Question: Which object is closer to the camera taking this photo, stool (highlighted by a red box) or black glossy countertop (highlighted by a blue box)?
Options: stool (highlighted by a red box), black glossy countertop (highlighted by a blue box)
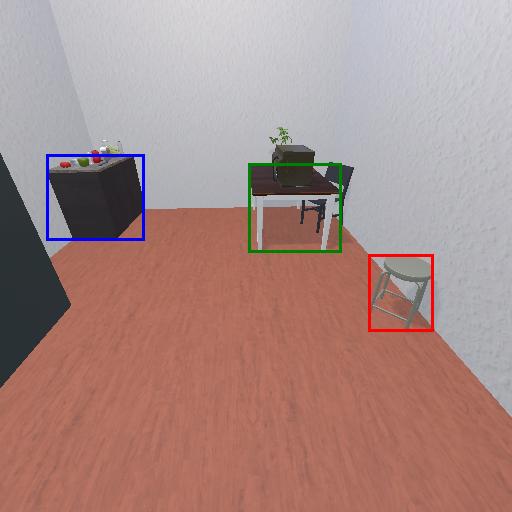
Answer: stool (highlighted by a red box)